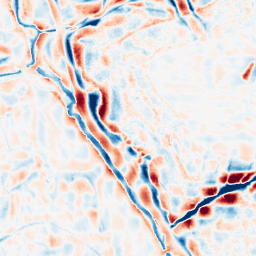
Category: wavelet
Decomposition family: wavelet_biorthogonal
Decomposition parameters: wavelet: bior4.4
level: 4
Upsampling method: sinc_blackman
Upsampling parameters: scale: 4
kernel_size: 8
Upsampling scale: 4